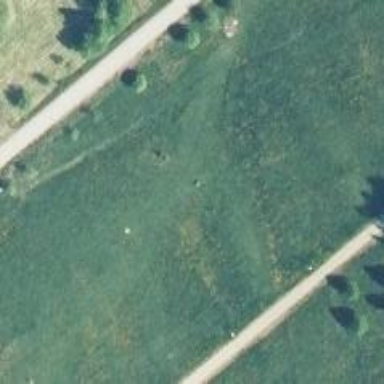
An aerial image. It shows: Disc golf hole.